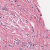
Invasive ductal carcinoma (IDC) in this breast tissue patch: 1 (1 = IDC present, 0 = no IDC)